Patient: sex M, age 57
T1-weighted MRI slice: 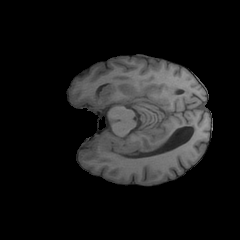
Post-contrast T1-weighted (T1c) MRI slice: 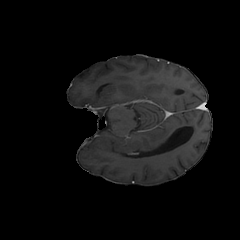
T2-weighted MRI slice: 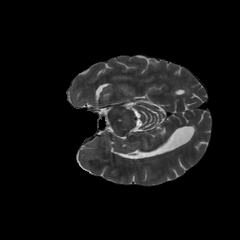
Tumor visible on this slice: no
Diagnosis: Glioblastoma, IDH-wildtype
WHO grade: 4